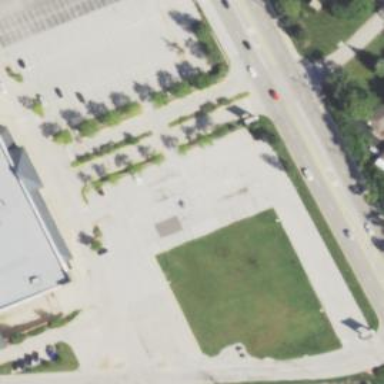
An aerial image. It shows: Parking space is available.